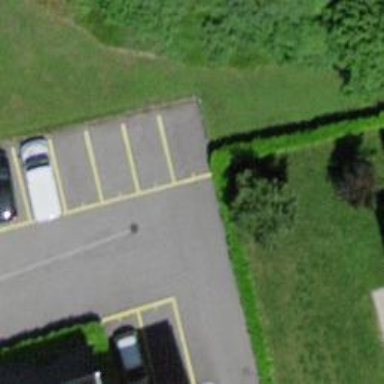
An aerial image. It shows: Hedge barrier.